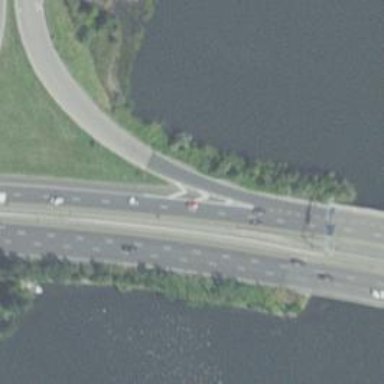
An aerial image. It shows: Asphalt motorway.